Field crop: maize
Growth stage: 2
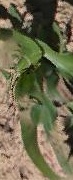
Species: maize